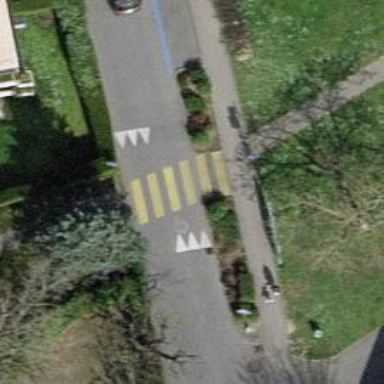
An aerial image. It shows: Uncontrolled zebra crossing with zebra markings.